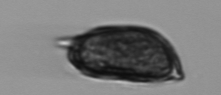
Label: Prorocentrum_micans